Aerial crown-view tile of a tropical tree (Barro Colorado Island, Panama), acquired 20250512:
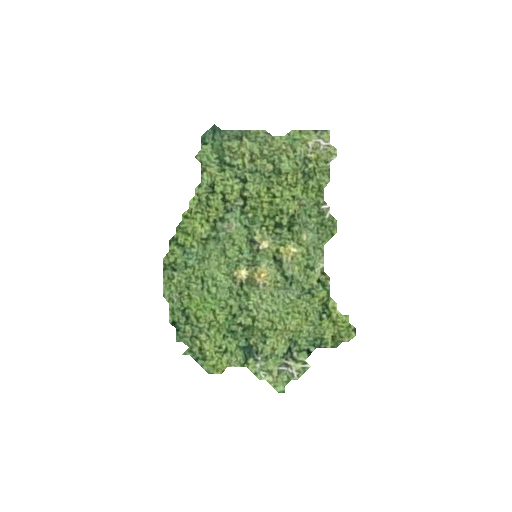
Species: Trichilia tuberculata
GBIF accepted scientific name: Trichilia tuberculata
Crown area: 52.025 m²